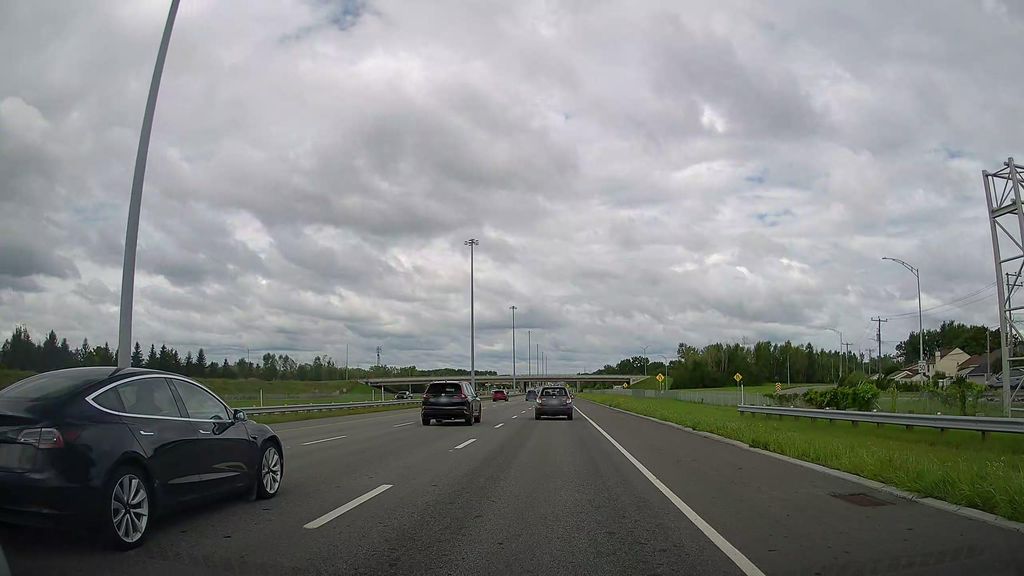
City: montreal